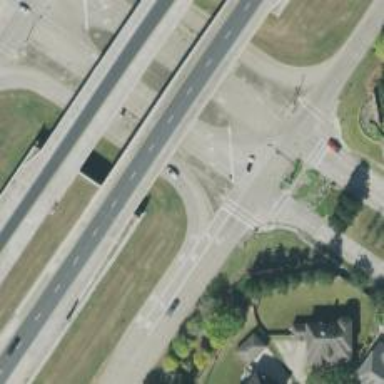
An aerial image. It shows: Secondary link road.